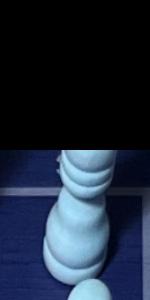
Label: Bishop_White